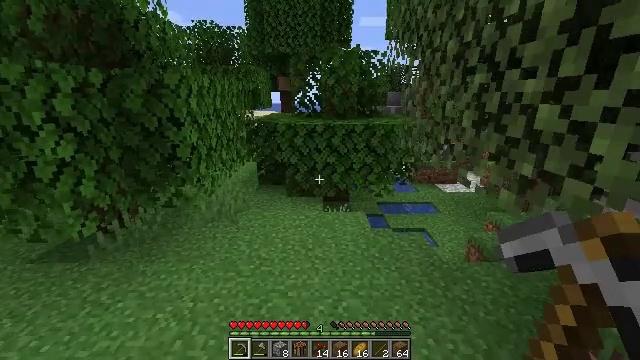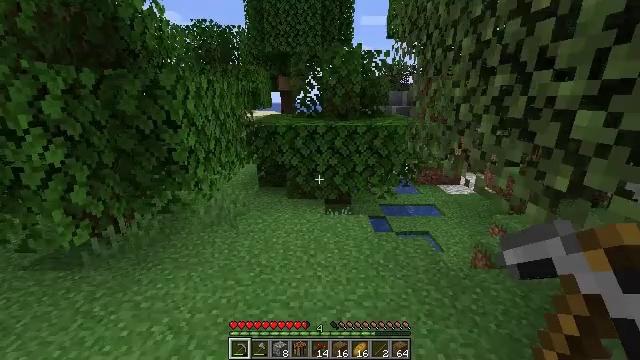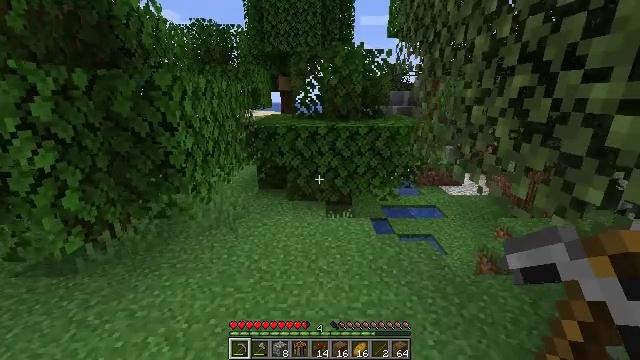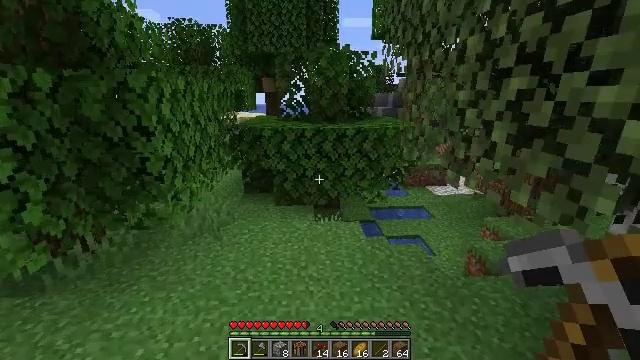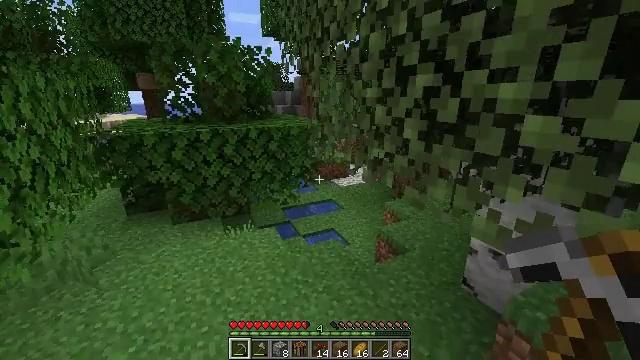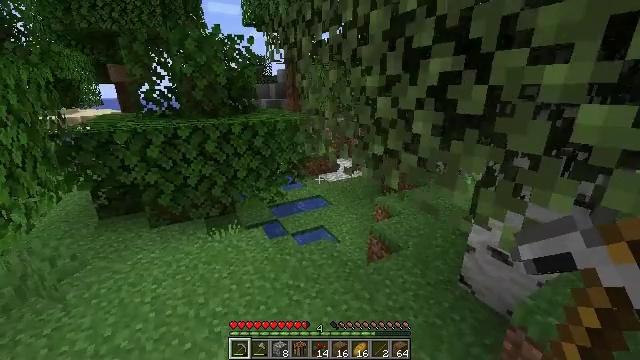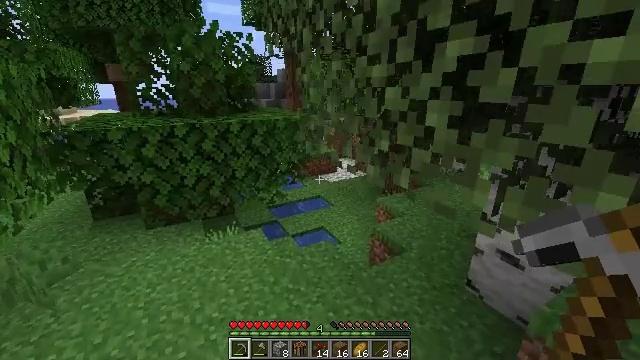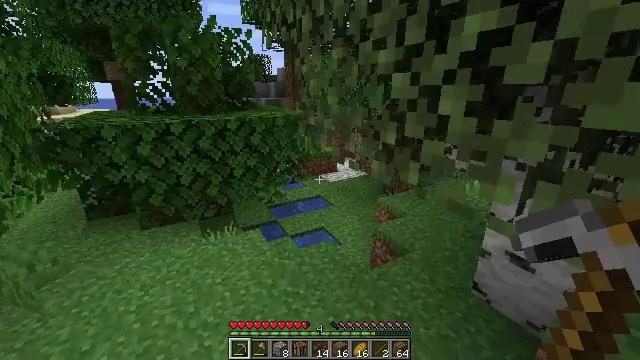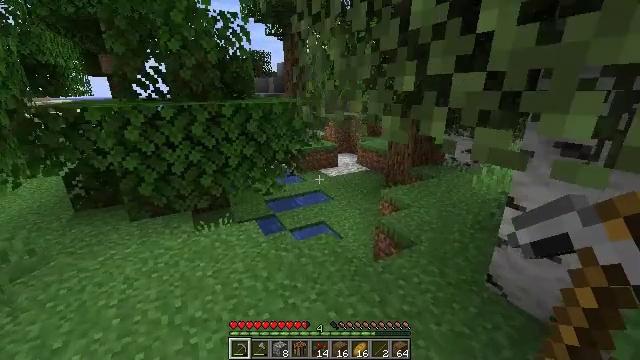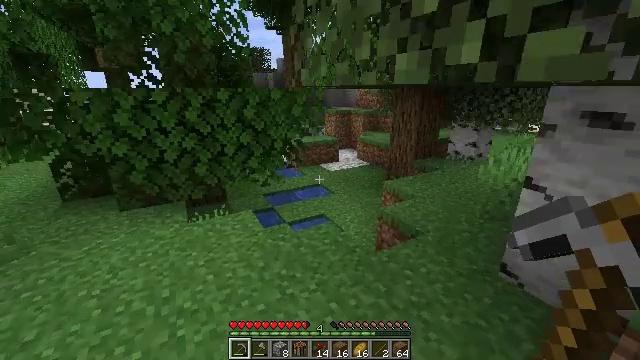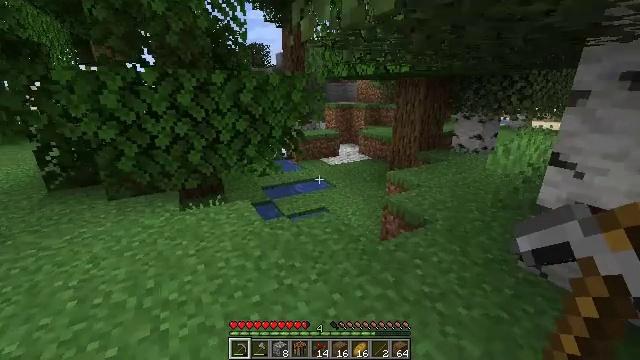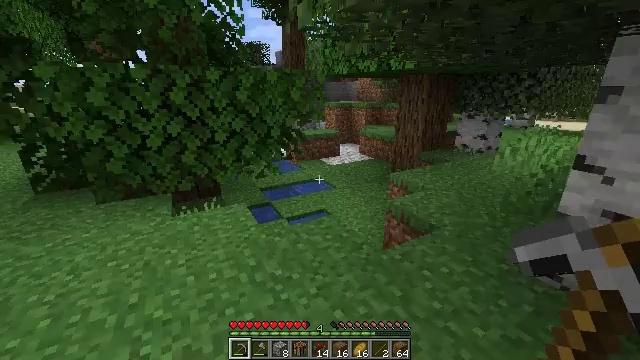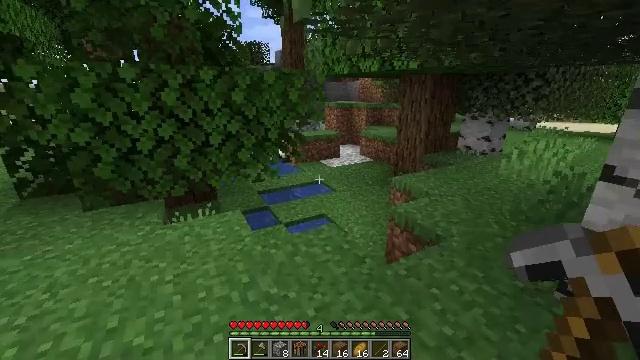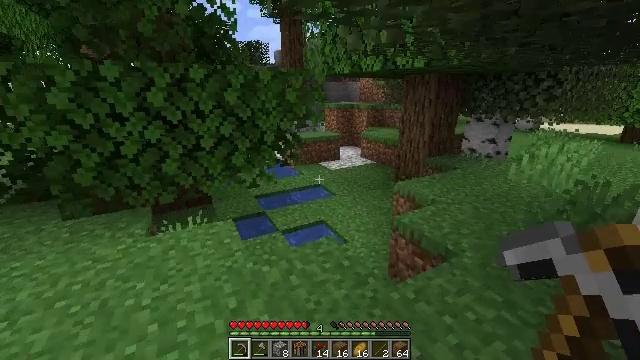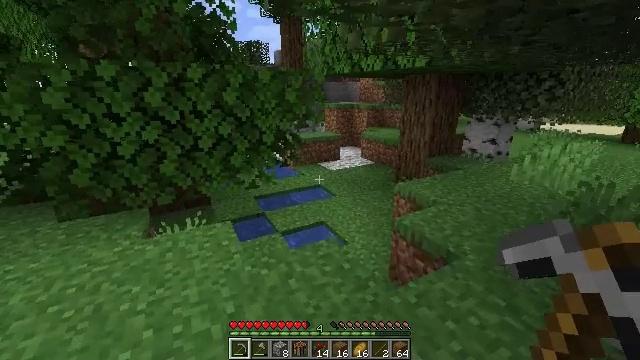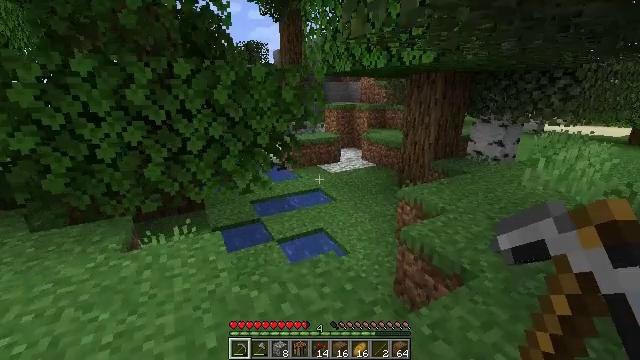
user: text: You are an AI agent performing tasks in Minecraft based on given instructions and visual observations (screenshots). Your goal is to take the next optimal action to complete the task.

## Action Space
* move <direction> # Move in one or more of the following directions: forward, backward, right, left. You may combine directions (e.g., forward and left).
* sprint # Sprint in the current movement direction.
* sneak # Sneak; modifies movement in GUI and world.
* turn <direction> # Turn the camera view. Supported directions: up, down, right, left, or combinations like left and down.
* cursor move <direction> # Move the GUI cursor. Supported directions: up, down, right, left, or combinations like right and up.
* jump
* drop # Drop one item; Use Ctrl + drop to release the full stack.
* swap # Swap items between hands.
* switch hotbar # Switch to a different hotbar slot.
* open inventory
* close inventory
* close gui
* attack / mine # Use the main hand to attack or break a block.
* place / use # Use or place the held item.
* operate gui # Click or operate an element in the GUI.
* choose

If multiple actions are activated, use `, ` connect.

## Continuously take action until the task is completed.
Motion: motion action
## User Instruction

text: Remove a rose bush from the inventory.
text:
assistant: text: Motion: move forward
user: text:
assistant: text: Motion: move forward
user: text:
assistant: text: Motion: move forward, turn right
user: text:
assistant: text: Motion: move forward, turn right
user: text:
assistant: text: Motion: move forward, turn right and down
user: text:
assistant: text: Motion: move forward
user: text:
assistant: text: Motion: move forward
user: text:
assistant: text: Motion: move forward
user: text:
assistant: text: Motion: move forward
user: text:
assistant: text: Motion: move forward
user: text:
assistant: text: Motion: move forward
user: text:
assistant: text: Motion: move forward
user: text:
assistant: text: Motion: move forward
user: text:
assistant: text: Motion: move forward
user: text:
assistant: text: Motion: move forward
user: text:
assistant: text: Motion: move forward
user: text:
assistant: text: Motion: move forward
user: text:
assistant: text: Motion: move forward, turn down
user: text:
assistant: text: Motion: move forward
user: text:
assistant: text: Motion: move forward
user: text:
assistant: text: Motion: move forward
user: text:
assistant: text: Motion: move forward
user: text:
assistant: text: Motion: move forward
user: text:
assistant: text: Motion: move forward, turn down
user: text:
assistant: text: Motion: move forward, turn left and down
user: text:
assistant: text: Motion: move forward
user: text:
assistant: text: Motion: move forward
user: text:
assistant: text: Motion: move forward
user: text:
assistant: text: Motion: move forward and move right
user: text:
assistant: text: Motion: move forward and move right, turn left